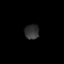
Tissue: prostate
Cell type: T cells
Senescence score: 0.2261
Nuclear area (px): 210
Mean DAPI intensity: 49.51